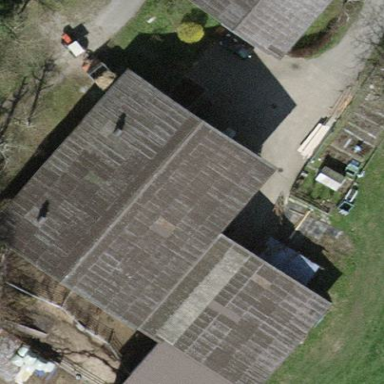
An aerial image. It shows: Farmyard area.